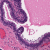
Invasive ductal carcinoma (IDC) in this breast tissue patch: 0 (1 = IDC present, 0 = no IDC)